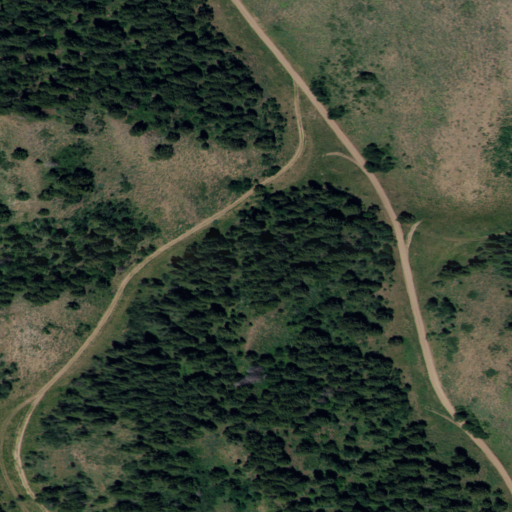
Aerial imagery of valley in Idaho named Flat Canyon containing evergreen forest and shrub